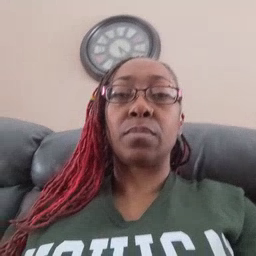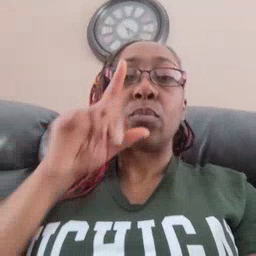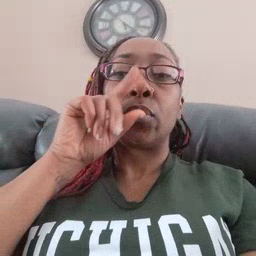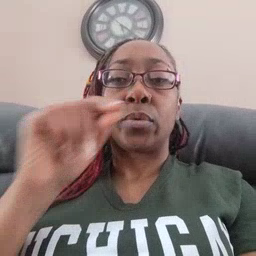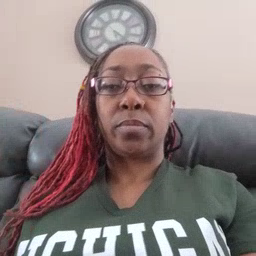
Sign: bird